Question: I have an image slider. In order to have a shoother view I want to show image edges feathered when rolling.
I have tried to use 'box-shadow' property but it did not help me. It is possible to feather image edges using an image editor. But I do not want that.
I have added an additional '<div class="insetShadow">' next to ''.
'''
<div class="item">
<img src="images/01.jpg" alt="" />
<div class="insetShadow"></div>
</div>
.insetShadow
{
width: 100%;
height: 100%;
top:0;
left:0;
position:relative;
box-shadow: inset 0px 0px 13px 5px #fff;
z-index: 20;
}
.carousel img
{
width: auto;
height: 300px;
max-height: 300px;
margin: 0 auto;
position: relative;
z-index: 19;
}
'''
'box-shadow' is not applicable to 'img' element when 'inset' feature enabled.
In the up-left picture you may see the actual view and in the bottom-right desired view.
Is there any other css solution for that or any jQuery plugin?

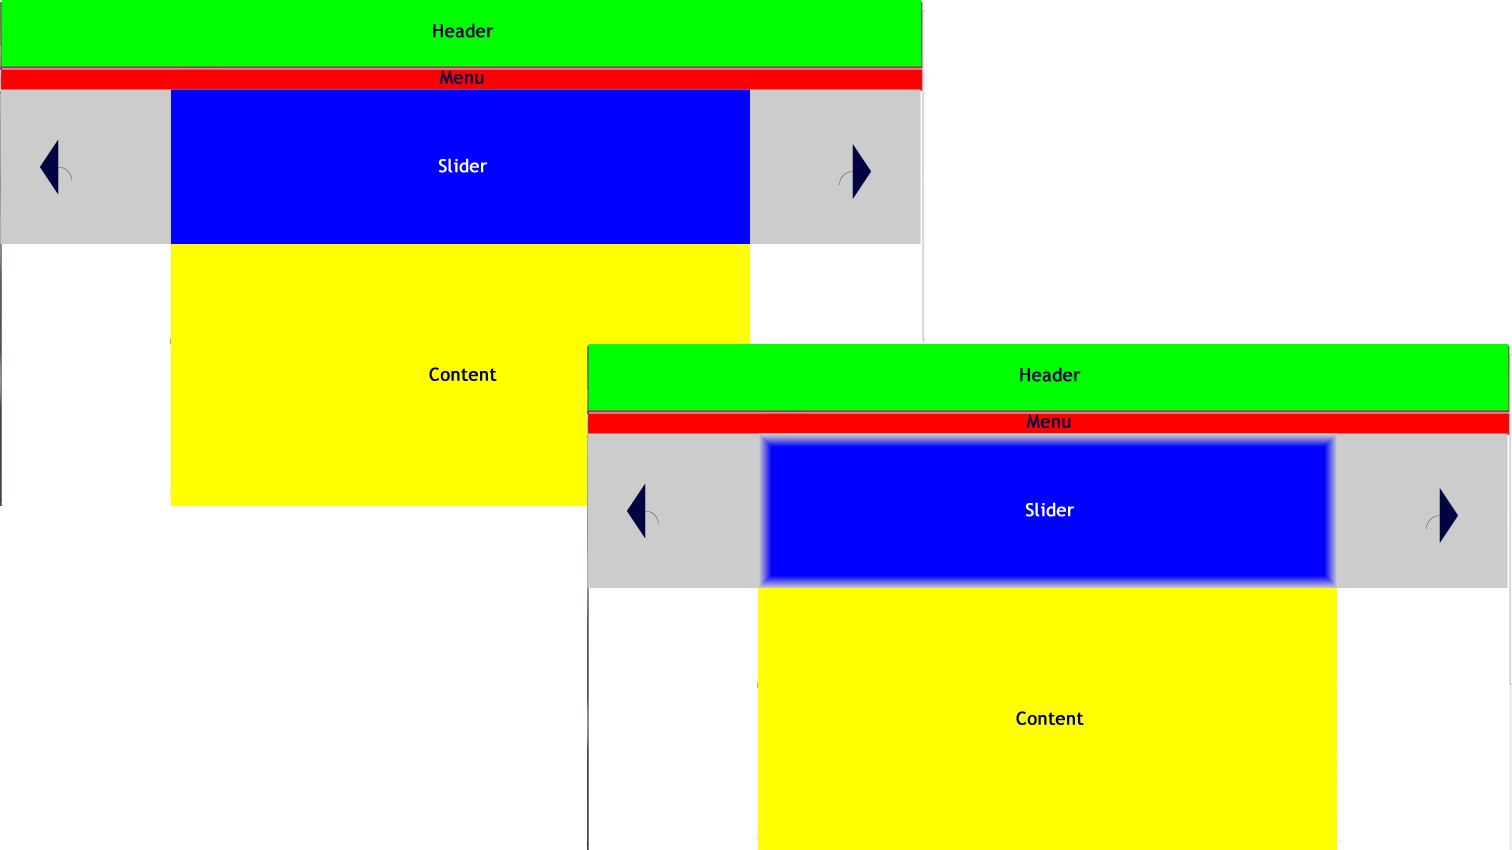
Answer: Try using a <URL> of at least half of the blur radius:
'''
box-shadow: inset 0 0 12px 6px #fff;
'''
<URL>